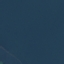
Label: SeaLake